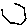
Label: hexagon